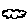
Label: cloud